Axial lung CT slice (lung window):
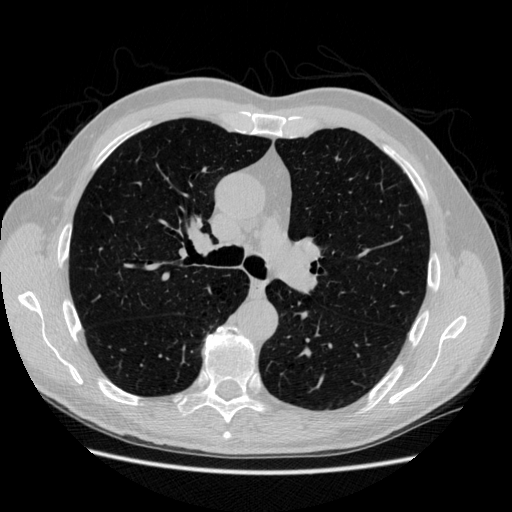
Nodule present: no